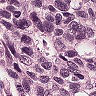
Metastatic tissue present: yes